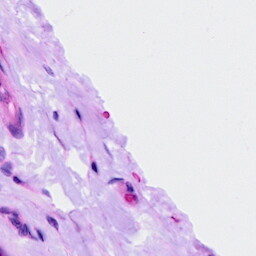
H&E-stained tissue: Ovarian